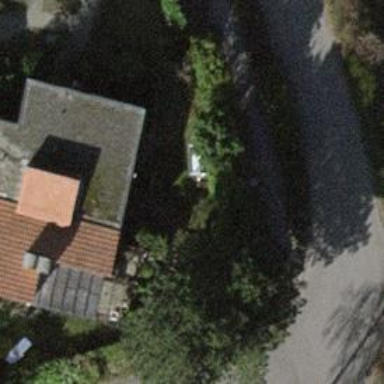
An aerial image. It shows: Terrace building.